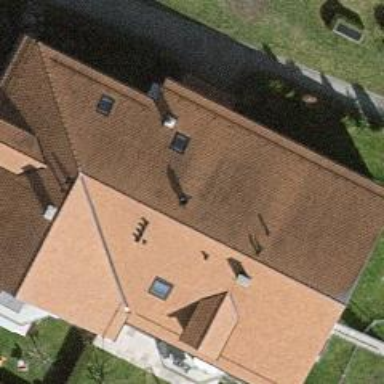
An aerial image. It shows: Residential building.